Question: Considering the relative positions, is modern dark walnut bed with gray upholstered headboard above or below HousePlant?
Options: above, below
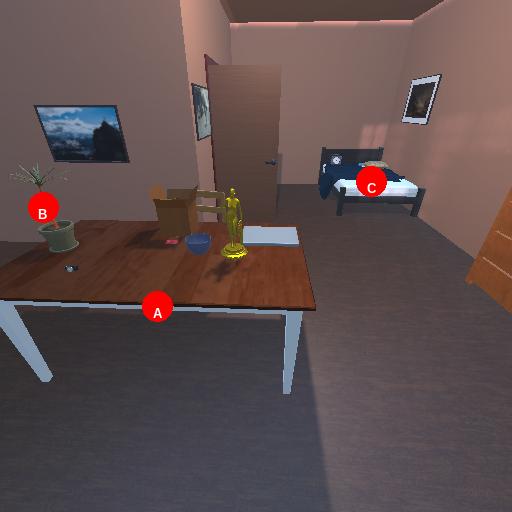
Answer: above